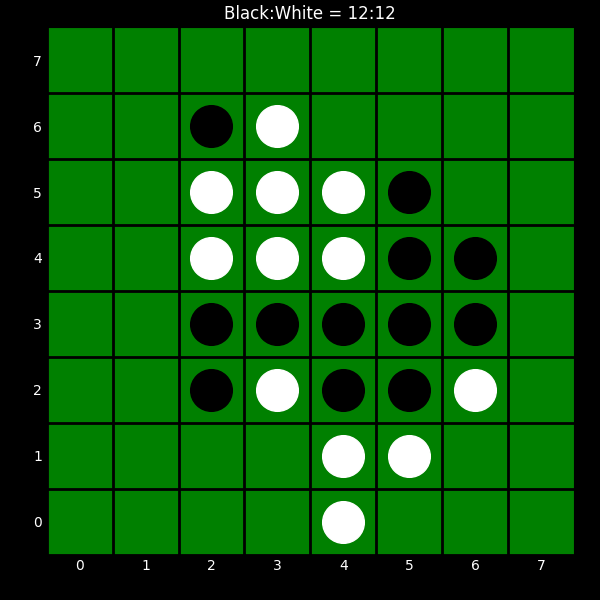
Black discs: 12
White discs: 12